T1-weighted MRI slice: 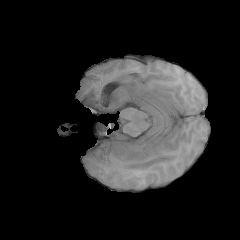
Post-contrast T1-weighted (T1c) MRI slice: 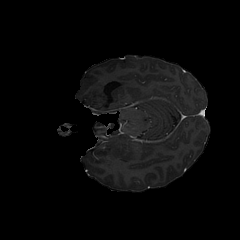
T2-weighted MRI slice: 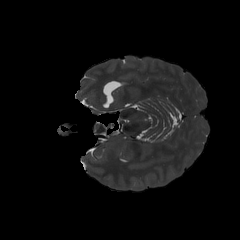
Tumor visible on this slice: no